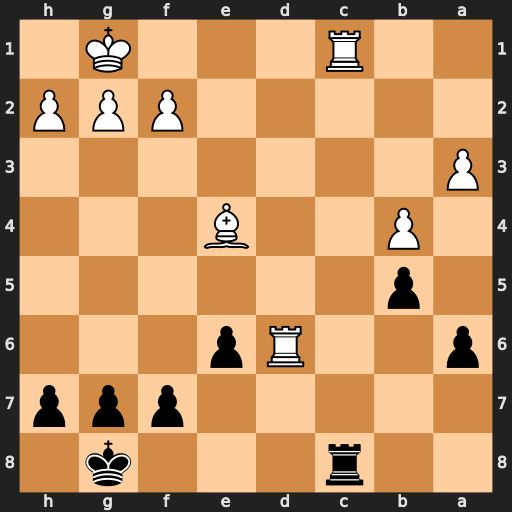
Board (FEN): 2r3k1/5ppp/p2Rp3/1p6/1P2B3/P7/5PPP/2R3K1
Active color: b
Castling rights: -
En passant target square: -
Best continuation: Rxc1+ Rd1 Rxd1#